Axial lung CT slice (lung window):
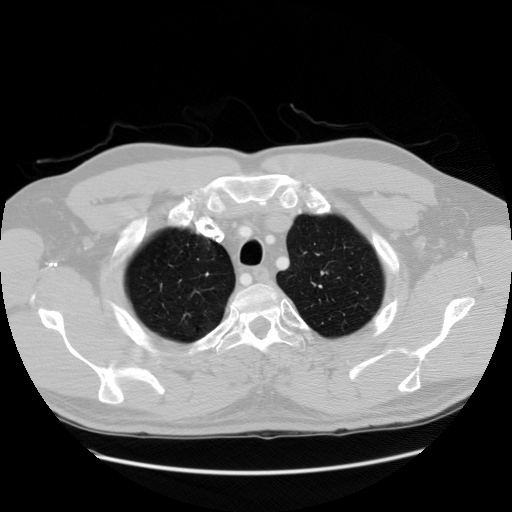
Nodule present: no